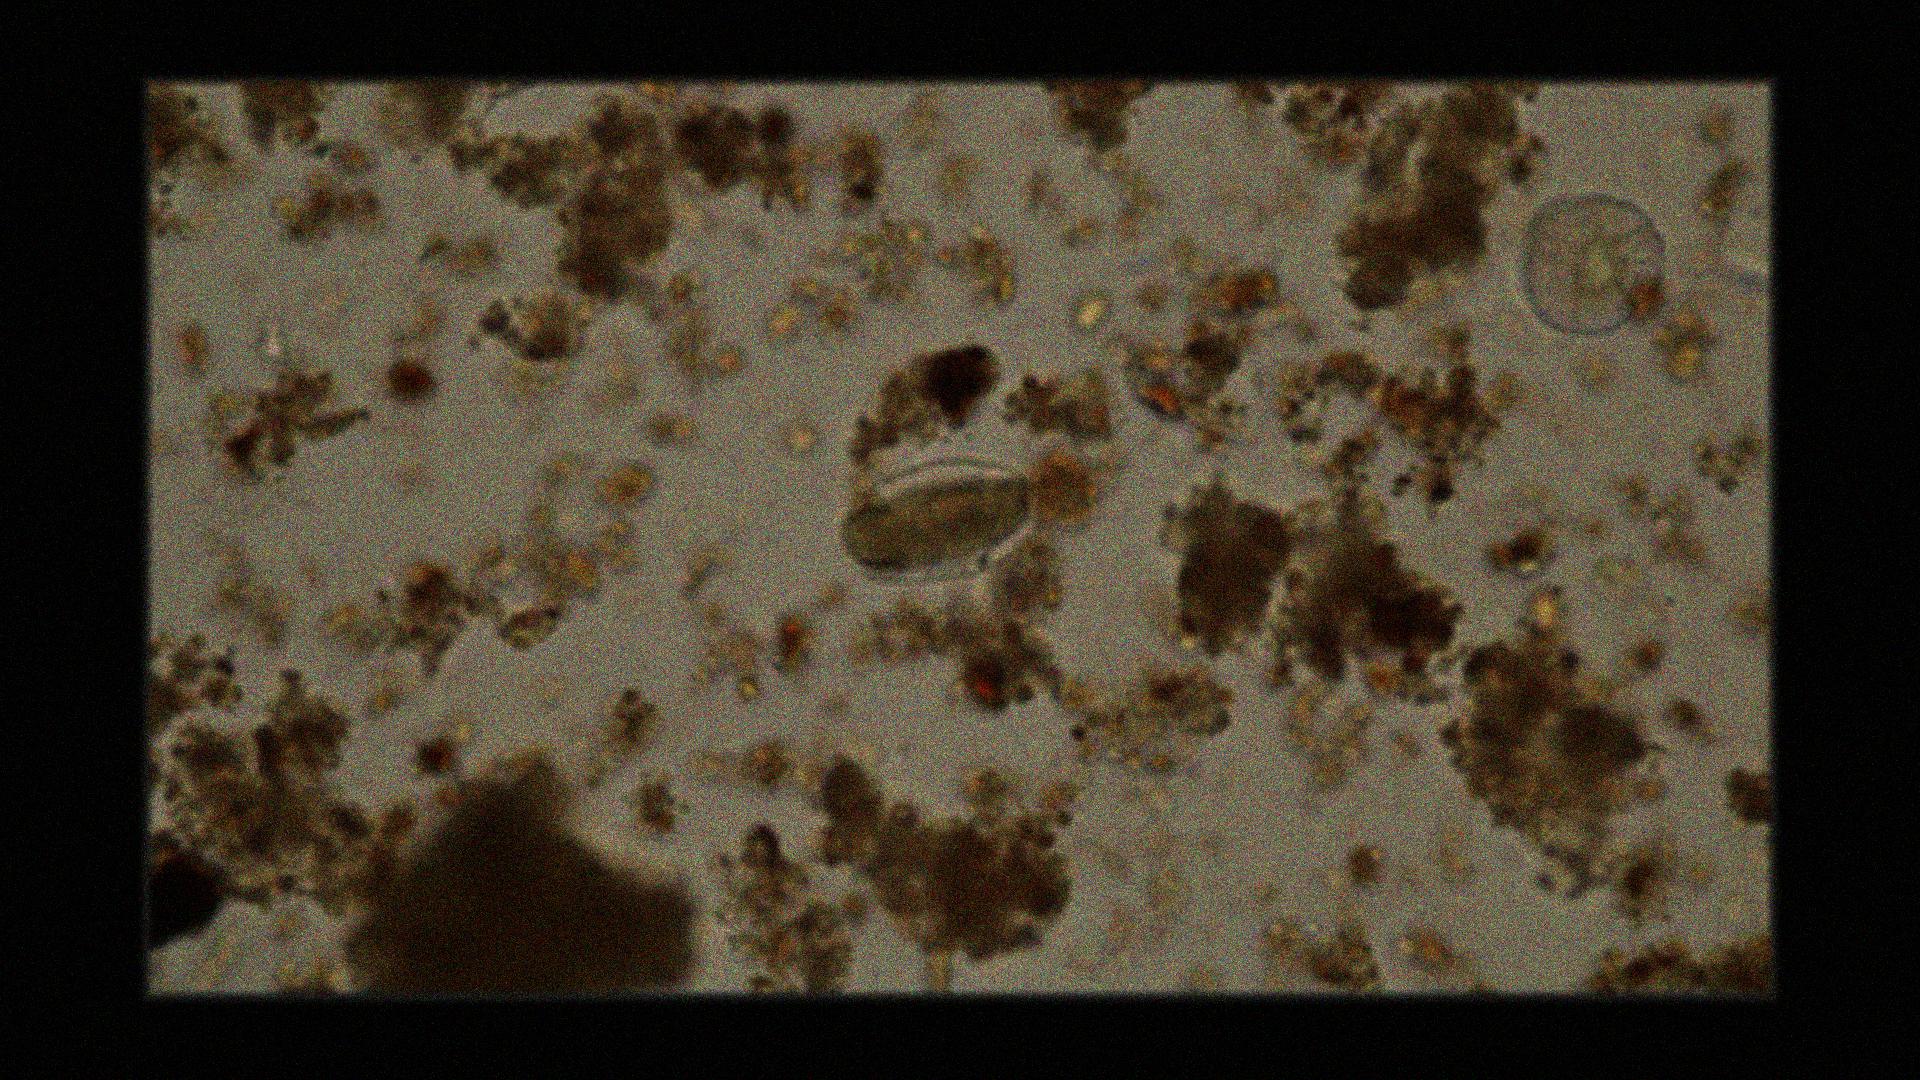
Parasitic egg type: Hookworm egg